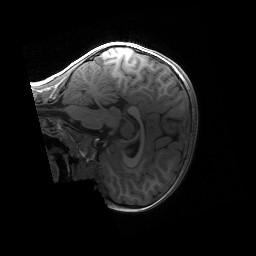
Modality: T1w
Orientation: sagittal
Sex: female
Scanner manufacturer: siemens
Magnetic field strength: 3 T
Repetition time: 1.9 s
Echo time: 0.00243 s